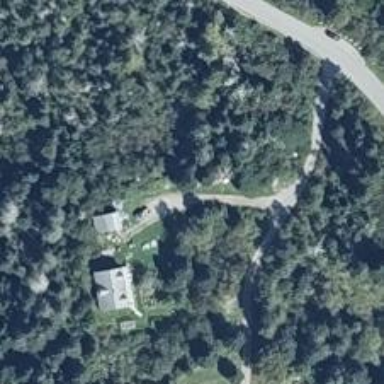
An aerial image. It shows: Driveway.